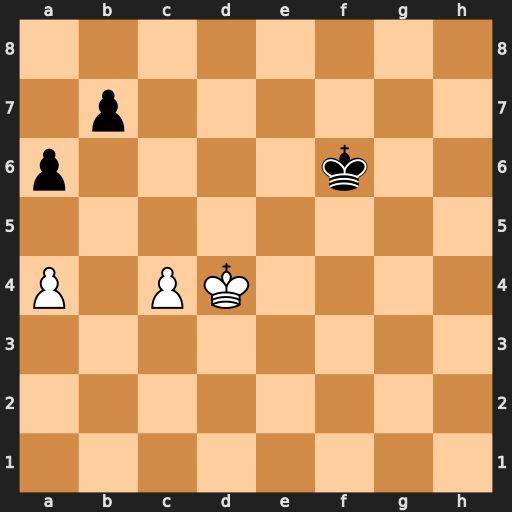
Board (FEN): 8/1p6/p4k2/8/P1PK4/8/8/8
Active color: w
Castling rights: -
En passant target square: -
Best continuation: Kc5 a5 Kb6 Ke5 Kxa5